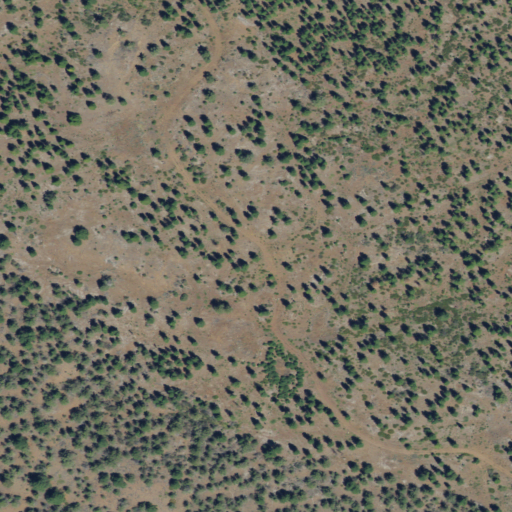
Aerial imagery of ridge(s) in Oregon named Twomile Ridge containing evergreen forest, shrub, and grassland